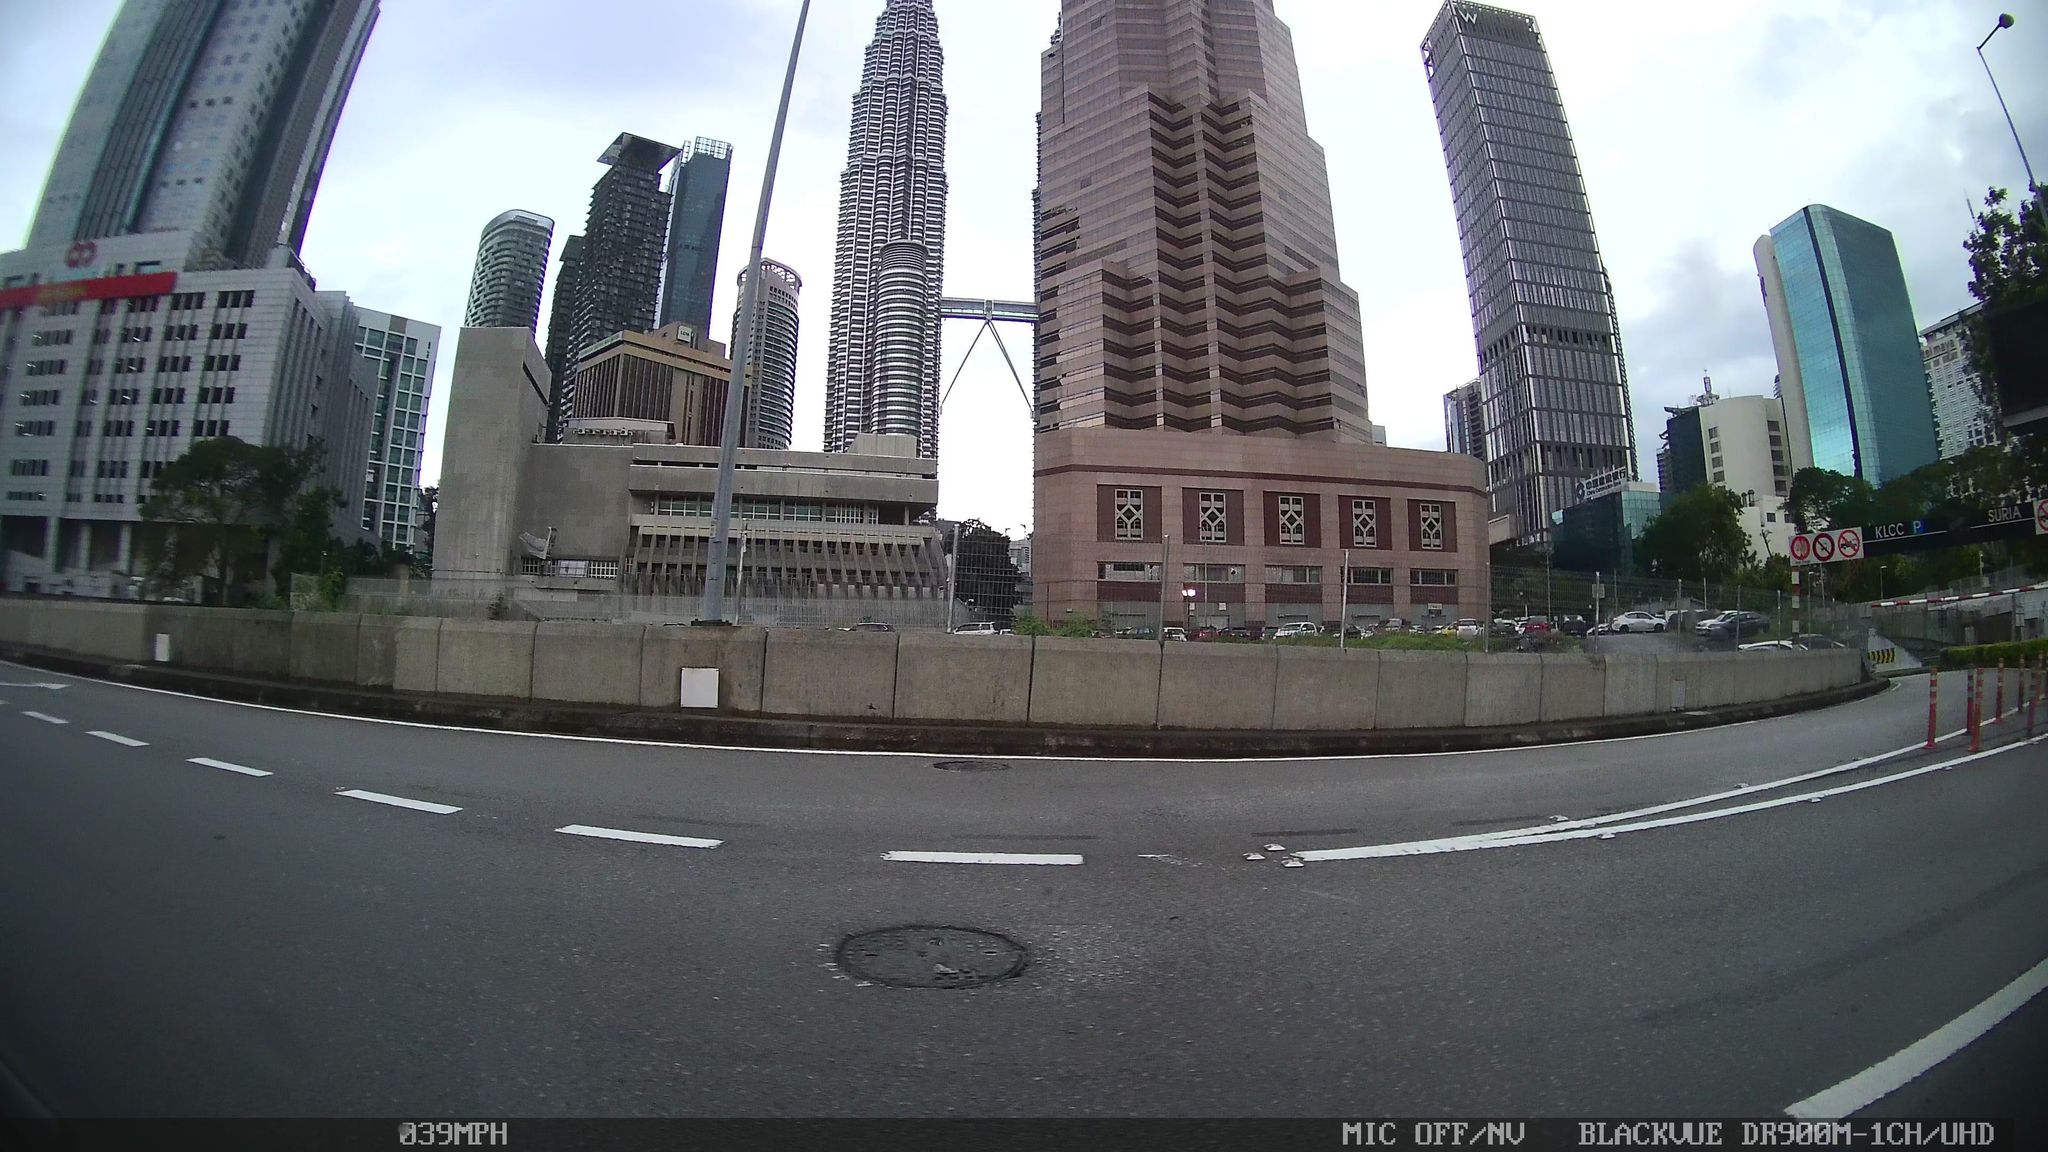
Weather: cloudy
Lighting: day
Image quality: good
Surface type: driving surface
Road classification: motorway_link, service
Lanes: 4, 2, 1
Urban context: urban centre
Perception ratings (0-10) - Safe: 4.07, Lively: 5.47, Beautiful: 0.92, Boring: 2.91, Depressing: 7.02, Wealthy: 5.52